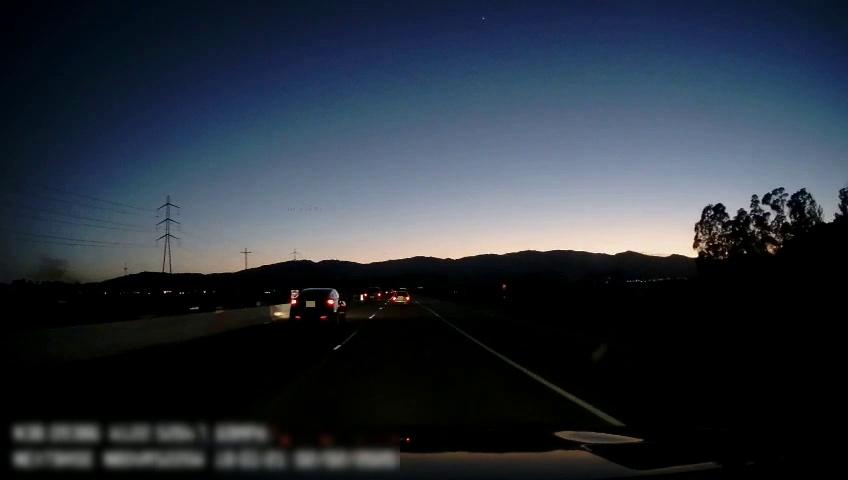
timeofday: Dusk/Dawn/Twilight
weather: Sunny
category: Drivable Space
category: Vehicles | Car
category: Vehicles | Car
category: Vehicles | Car
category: Lanes | Current Lane
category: Lanes | Alternate Lane